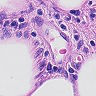
Metastatic tissue present: no